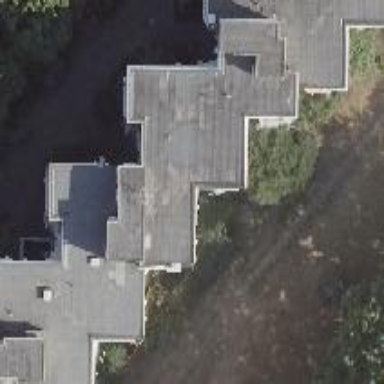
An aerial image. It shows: Building with apartments and flat roof.